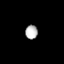
Tissue: lung
Cell type: Epithelial cells
Senescence score: 0.127
Nuclear area (px): 166
Mean DAPI intensity: 186.488